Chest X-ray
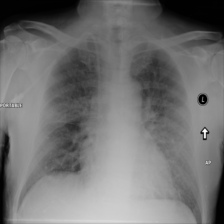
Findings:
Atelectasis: negative
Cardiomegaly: negative
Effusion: negative
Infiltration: positive
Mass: negative
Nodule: negative
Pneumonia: negative
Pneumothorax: negative
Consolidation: negative
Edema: negative
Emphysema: negative
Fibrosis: negative
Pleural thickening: negative
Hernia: negative